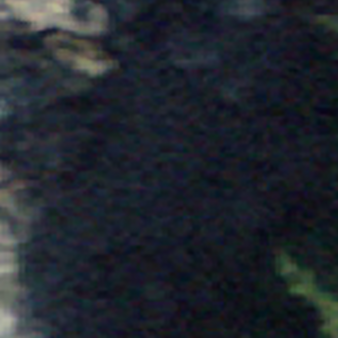
Label: other